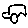
Label: car